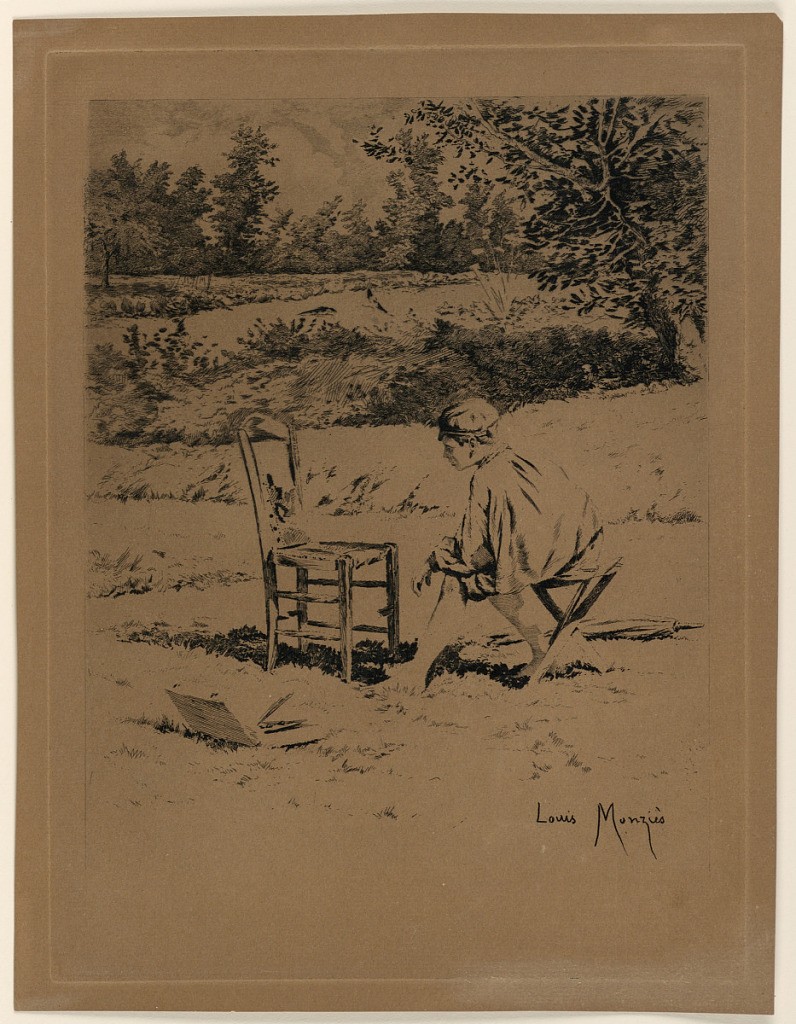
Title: The Critic
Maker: Louis Monziès, French, 1849 - 1930
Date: ca. 1880
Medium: Etching on paper
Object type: Print
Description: Landscape with a seated boy admiring a painting on a stool, in foreground. In middle distance, a river and a tree, right. trees also in far distance. Inscribed, lower right: "Louis Monzies".